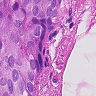
Metastatic tissue present: yes